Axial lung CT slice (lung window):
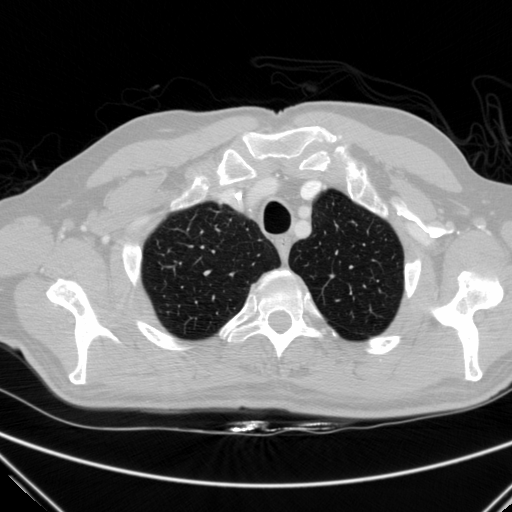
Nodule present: no